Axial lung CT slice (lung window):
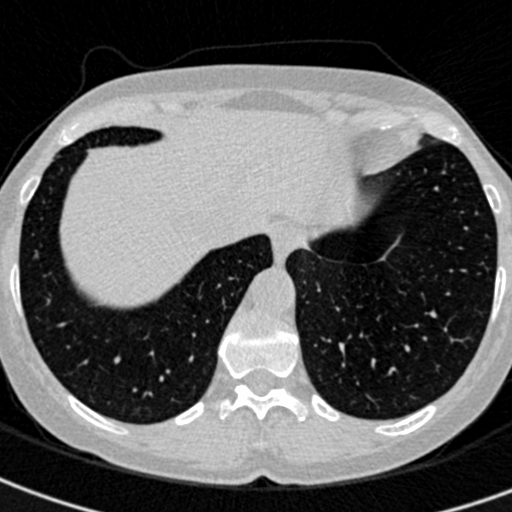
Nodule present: no